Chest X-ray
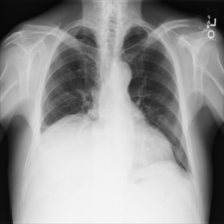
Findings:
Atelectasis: negative
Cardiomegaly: negative
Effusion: negative
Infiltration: negative
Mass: negative
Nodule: negative
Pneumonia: negative
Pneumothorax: negative
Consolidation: negative
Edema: negative
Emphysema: negative
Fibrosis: negative
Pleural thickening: negative
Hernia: negative